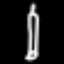
Label: pencil